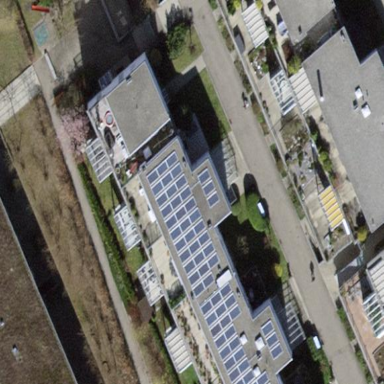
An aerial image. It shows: Residential building with flat roof.